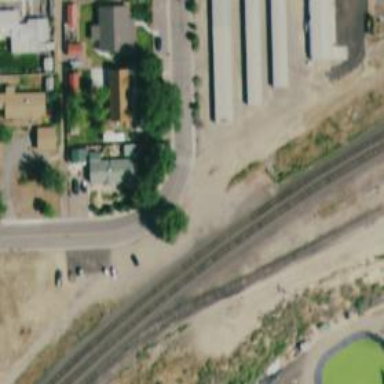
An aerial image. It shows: Railway siding with rails.